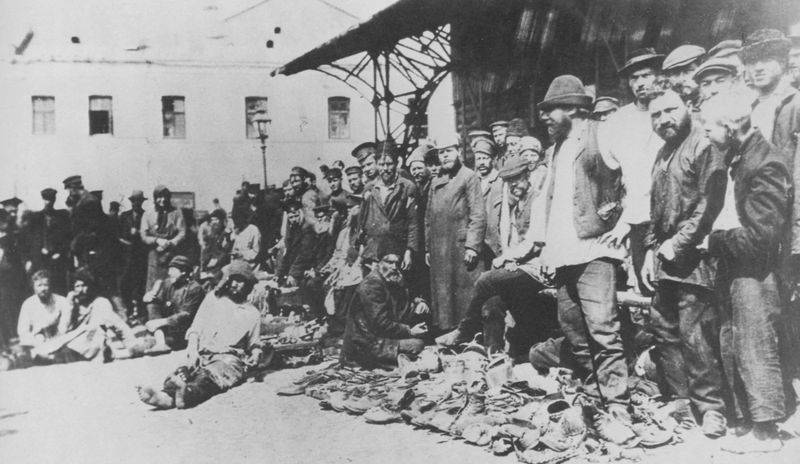
Titel: Alte Schuhe auf dem Chitrow-Markt in Moskau
Künstler: Russischer Photograph
Standort: Paris
Institution: Agence France-Presse
Schlagwörter: dunkel, schatten, weiß, menschen, sand, sitzen, stadt, fenster, frau, grau, hell, hut, hüte, lampe, laterne, licht, männer, schwarz, strasse, blick, dach, gebäude, haus, schal, tier, tiere, menge, versammlung, bart, bärte, hemd, hose, mütze, blicke, kleidung, mensch, stehen, erde, häuser, boden, mantel, kind, schuppen, bogen, alter mann, schuhe, hosen, jungen, hemden, russland, dächer, markt, platz, arbeiter, junge, weste, halle, foto, fotografie, photographie, bögen, greis, schwarz-weiss, mäntel, löcher, photo, menschengruppe, marktplatz, stitzen, vordach, russen, greise, gaslaterne, dachgiebel, alte männer, osteuropa, lampenpfal, lampenpfosten, schwarz4